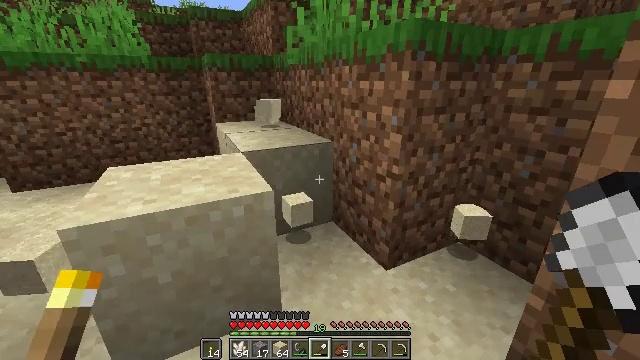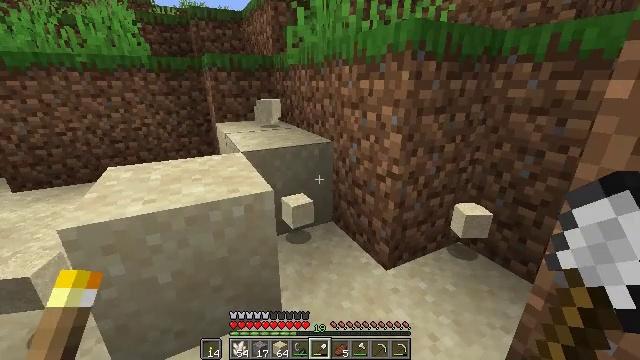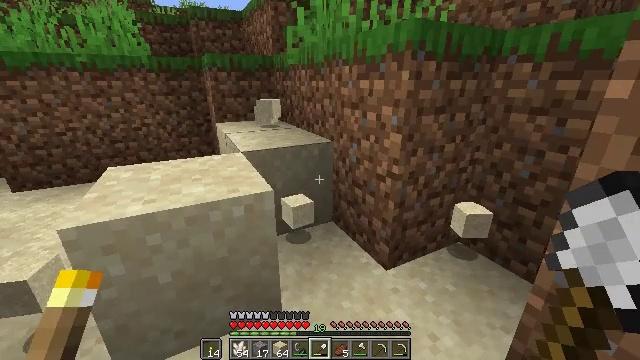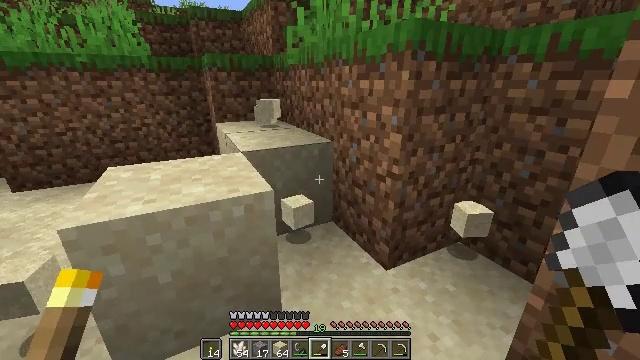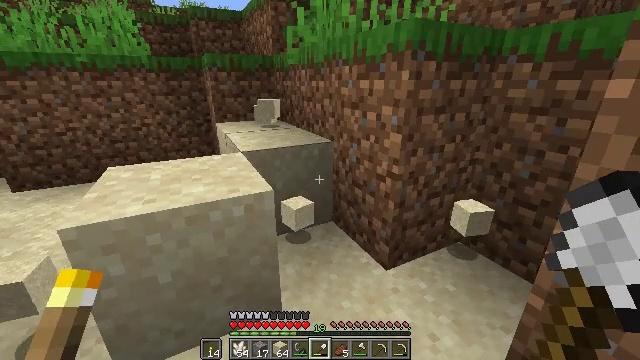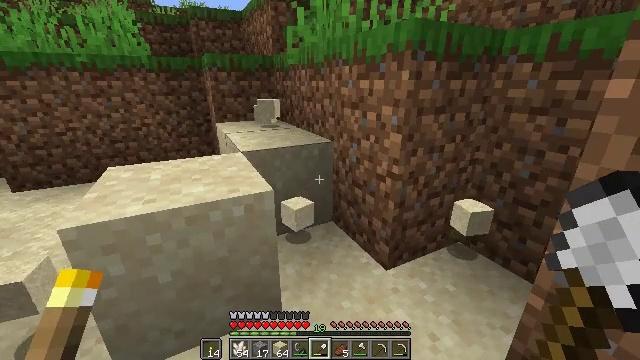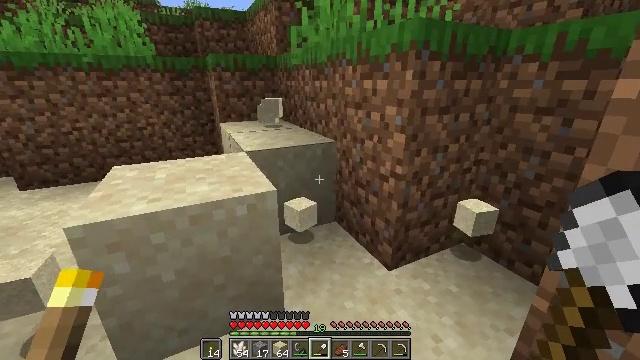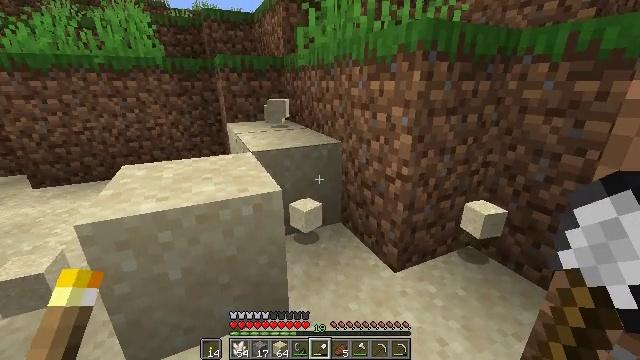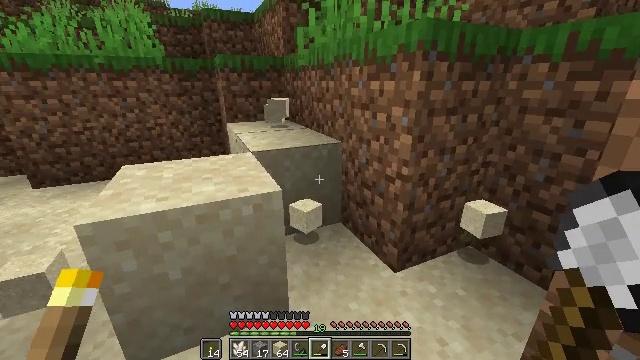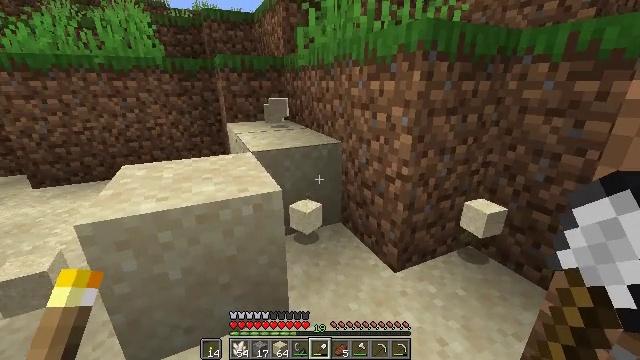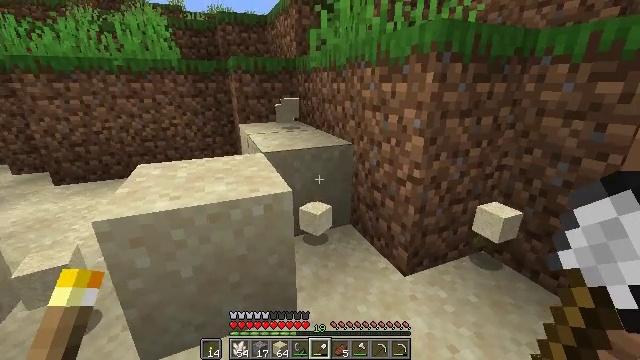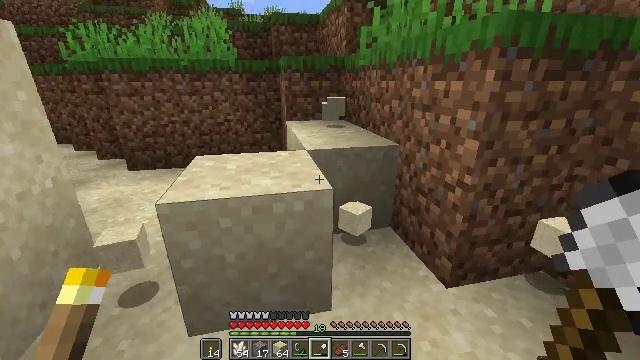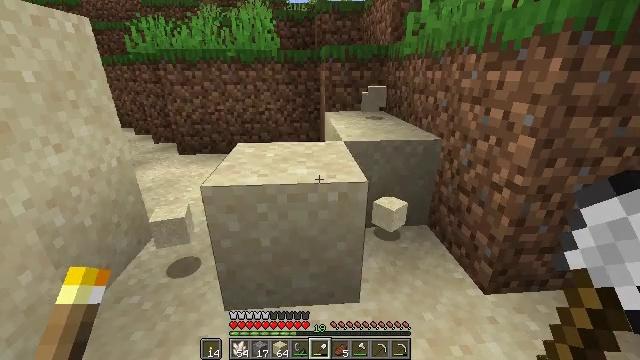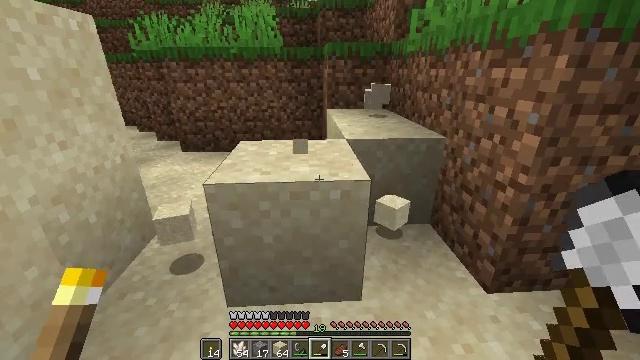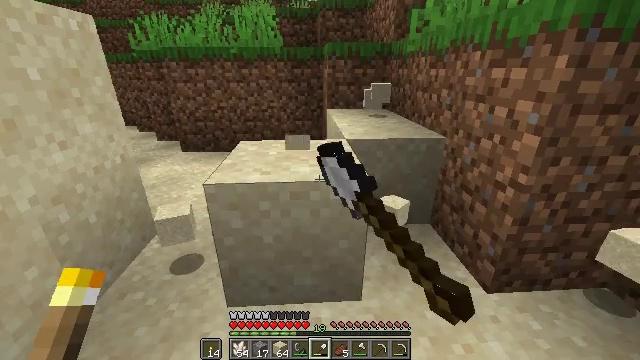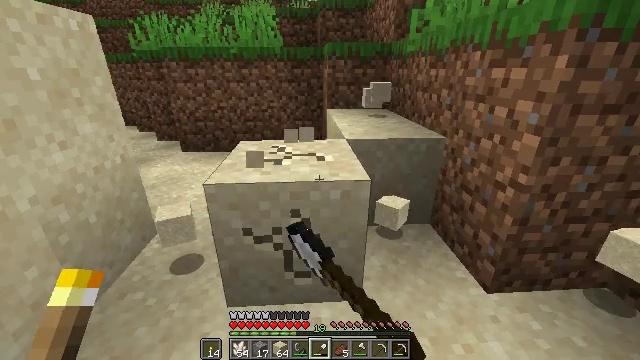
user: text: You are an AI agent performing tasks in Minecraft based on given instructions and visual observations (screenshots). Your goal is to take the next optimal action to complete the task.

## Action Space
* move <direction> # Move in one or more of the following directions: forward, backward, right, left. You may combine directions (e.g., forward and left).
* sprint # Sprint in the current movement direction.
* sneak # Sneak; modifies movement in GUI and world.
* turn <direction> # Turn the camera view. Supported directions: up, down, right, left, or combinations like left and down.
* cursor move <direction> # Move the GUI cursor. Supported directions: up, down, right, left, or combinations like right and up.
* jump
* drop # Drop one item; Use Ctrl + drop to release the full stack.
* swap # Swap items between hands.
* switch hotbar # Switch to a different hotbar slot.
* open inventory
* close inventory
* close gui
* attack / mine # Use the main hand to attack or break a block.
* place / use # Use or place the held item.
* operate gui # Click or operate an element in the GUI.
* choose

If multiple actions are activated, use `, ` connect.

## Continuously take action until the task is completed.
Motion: motion action
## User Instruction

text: Gather sand from the desert.
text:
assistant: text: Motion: no_op
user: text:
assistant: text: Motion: no_op
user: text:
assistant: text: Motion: no_op
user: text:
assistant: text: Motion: no_op
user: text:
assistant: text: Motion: no_op
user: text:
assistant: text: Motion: no_op
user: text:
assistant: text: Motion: turn left
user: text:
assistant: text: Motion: no_op
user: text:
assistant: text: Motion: no_op
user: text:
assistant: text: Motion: turn left
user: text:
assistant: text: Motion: turn left
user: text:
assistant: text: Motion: turn left and down
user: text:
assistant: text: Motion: attack / mine
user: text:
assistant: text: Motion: attack / mine
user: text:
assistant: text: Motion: attack / mine
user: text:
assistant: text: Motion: attack / mine
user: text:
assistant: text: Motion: attack / mine
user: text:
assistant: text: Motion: turn right, attack / mine
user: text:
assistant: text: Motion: turn right, attack / mine
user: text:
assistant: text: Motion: move forward, turn right, attack / mine
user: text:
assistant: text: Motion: move forward, attack / mine
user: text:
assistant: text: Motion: move forward, attack / mine
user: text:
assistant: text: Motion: attack / mine
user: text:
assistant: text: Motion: attack / mine
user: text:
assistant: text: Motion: attack / mine
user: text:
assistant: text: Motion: attack / mine
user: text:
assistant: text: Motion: attack / mine
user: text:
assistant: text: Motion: attack / mine
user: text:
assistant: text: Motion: attack / mine
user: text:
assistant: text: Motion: attack / mine